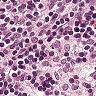
Metastatic tissue present: no